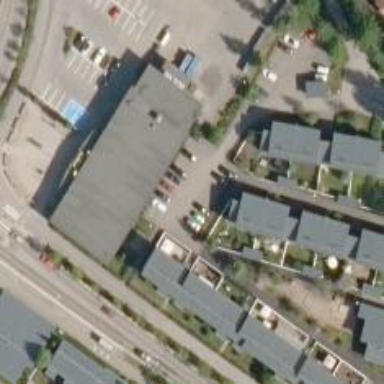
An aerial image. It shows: Supermarket.